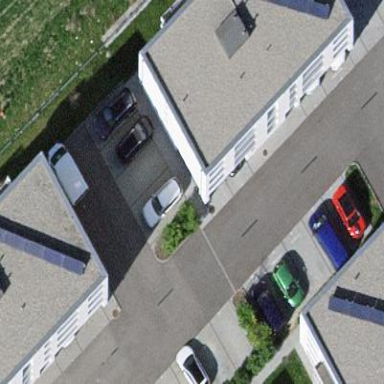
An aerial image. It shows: White apartment building with flat roof.